Aerial crown-view tile of a tropical tree (Barro Colorado Island, Panama), acquired 20250818:
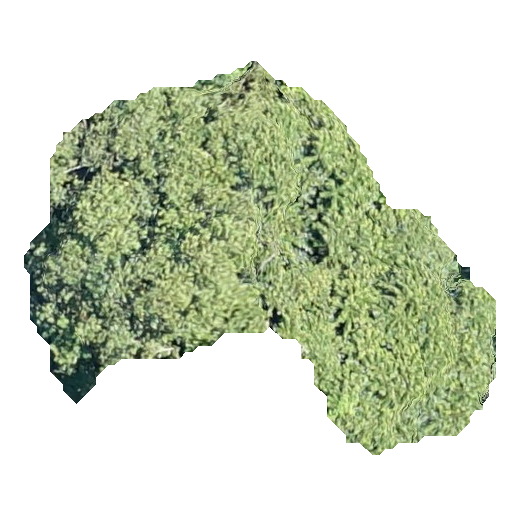
Species: Quararibea stenophylla
GBIF accepted scientific name: Quararibea stenophylla
Crown area: 159.749 m²